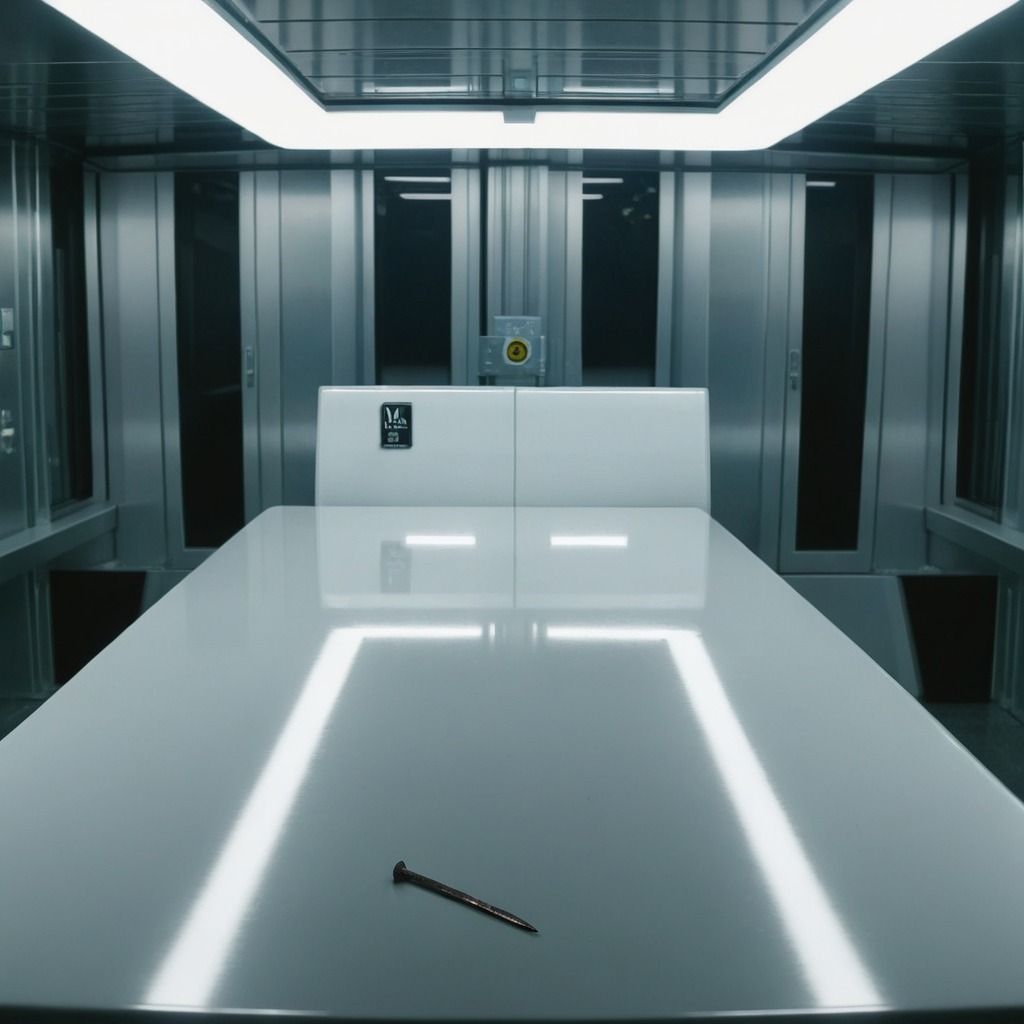
An iron nail is lying on a high-gloss table in a ship maintenance bay industrial lighting.